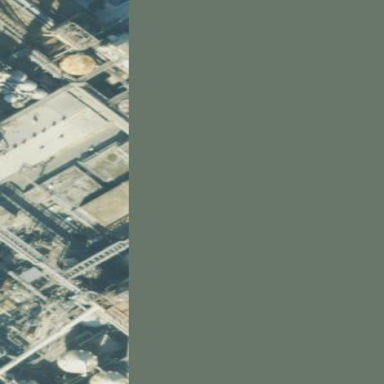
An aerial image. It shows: Industrial building.